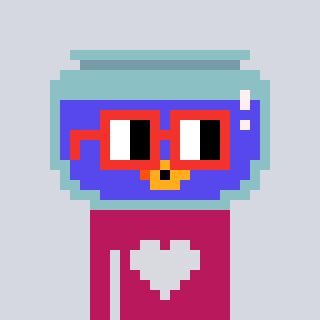
a pixel art character with square red glasses, a goldfish-shaped head and a darkpink-colored body on a cool background